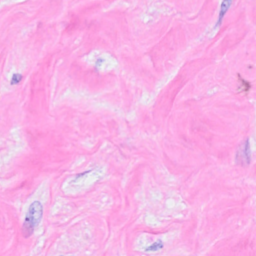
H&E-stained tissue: Breast